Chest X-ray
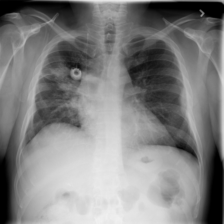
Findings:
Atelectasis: negative
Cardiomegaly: negative
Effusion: negative
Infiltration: positive
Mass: positive
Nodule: negative
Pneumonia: negative
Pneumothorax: negative
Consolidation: negative
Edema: negative
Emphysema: negative
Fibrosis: negative
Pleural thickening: negative
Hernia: negative